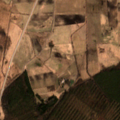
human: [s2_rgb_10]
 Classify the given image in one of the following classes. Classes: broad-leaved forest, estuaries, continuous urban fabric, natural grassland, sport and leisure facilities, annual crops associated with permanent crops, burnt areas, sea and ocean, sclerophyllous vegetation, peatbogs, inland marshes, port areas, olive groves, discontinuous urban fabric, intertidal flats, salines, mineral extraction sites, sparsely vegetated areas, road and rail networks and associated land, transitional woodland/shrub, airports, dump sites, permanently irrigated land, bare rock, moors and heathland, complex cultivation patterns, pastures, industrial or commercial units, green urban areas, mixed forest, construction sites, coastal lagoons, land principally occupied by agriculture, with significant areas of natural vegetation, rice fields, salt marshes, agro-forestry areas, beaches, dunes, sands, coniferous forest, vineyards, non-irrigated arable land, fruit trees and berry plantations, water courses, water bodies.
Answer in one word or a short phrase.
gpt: non-irrigated arable land, pastures, complex cultivation patterns, coniferous forest, mixed forest